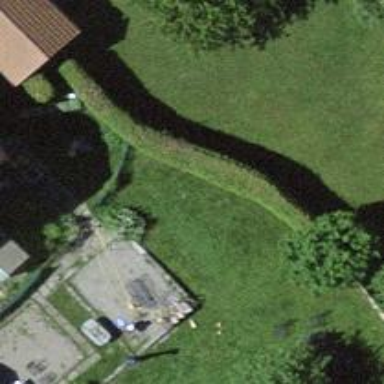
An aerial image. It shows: Hedge acting as barrier.